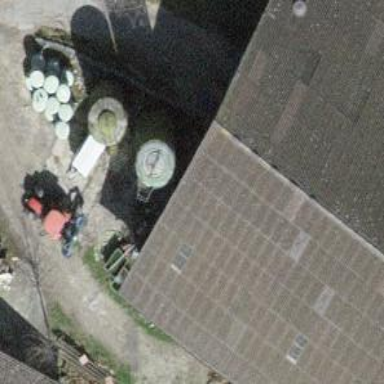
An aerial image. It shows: Silo.